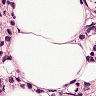
Metastatic tissue present: yes